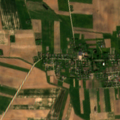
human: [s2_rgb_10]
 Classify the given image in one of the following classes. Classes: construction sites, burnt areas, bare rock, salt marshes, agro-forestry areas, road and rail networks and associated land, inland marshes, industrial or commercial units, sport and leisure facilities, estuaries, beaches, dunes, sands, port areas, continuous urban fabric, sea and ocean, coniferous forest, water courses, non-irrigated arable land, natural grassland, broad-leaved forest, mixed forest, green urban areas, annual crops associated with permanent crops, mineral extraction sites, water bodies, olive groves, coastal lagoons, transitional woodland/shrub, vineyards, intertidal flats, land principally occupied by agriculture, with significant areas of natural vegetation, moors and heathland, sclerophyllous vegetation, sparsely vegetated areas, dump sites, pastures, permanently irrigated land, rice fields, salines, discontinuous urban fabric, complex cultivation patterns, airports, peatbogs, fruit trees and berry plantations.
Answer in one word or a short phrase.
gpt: discontinuous urban fabric, non-irrigated arable land, complex cultivation patterns